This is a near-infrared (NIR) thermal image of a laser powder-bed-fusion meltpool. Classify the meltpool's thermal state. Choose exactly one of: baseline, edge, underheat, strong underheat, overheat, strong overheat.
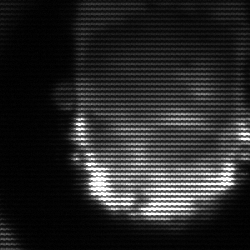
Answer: baseline